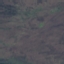
Label: HerbaceousVegetation